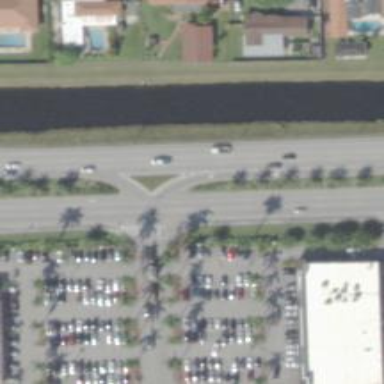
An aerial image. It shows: Trunk link highway.